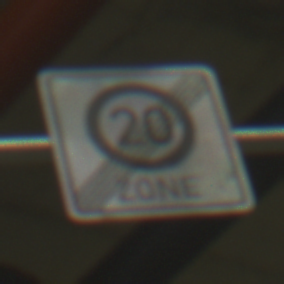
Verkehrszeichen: EndeZone20
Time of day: NotSpecified
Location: Indoor (Special)
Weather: NotSpecified
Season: NotSpecified
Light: Artificial